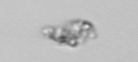
Label: detritus